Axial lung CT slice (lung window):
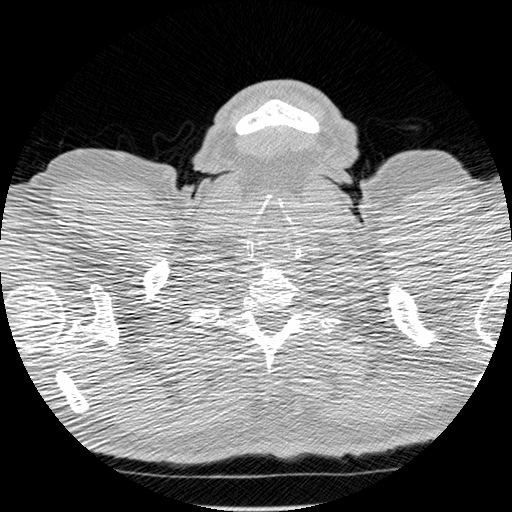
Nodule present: no